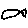
Label: fish